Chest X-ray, PA view. Patient: 50 years old, sex M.
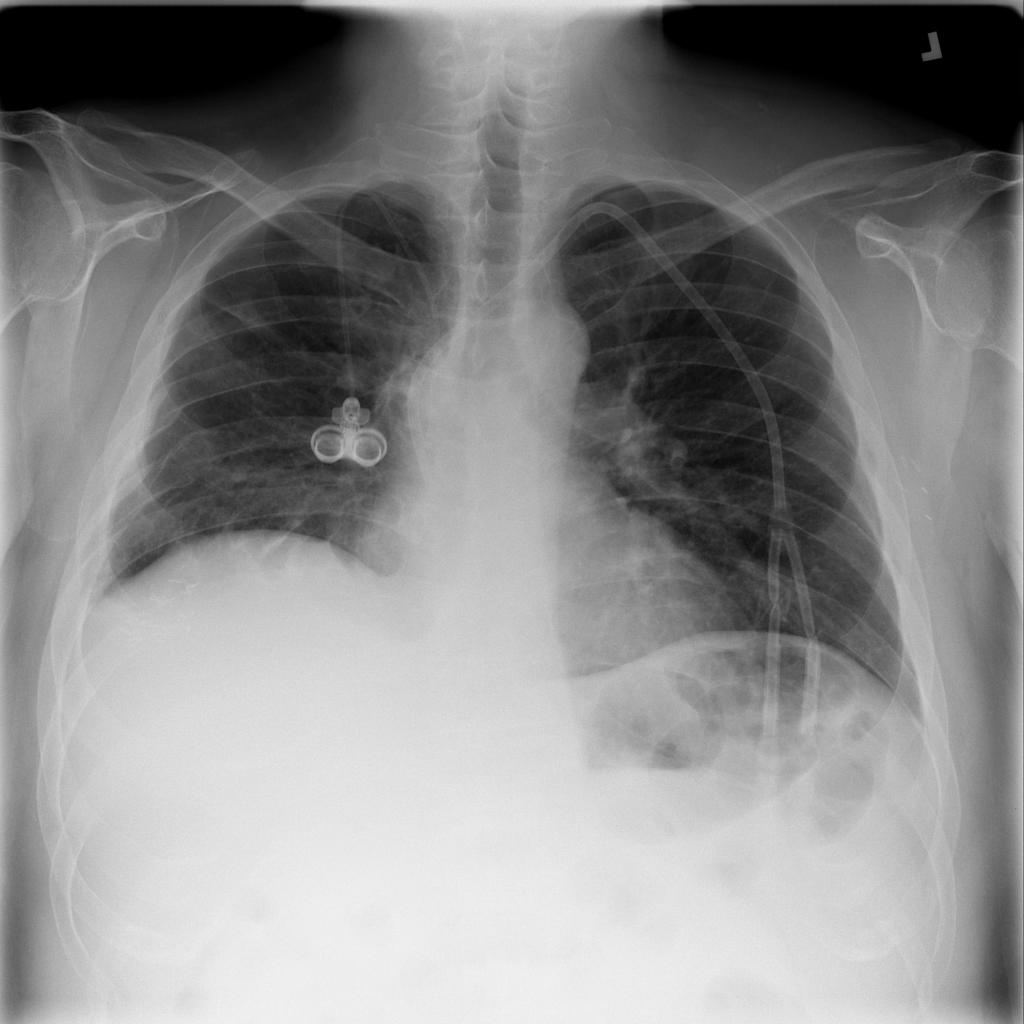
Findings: No Finding